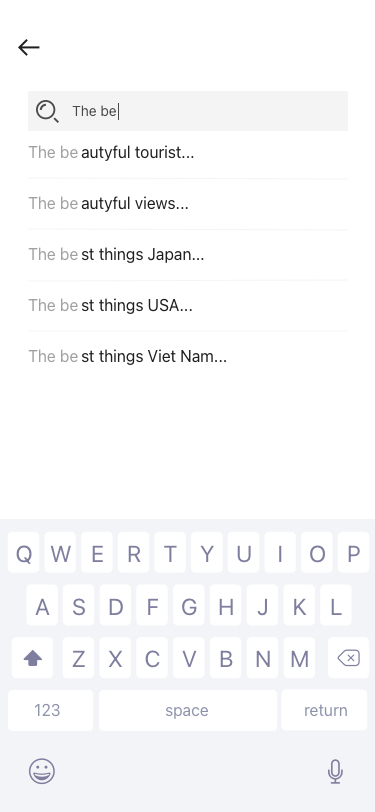
Text in this UI design:
The be
autyful tourist...
The be
autyful views...
The be
st things Japan...
The be
st things USA...
The be
st things Viet Nam...
The be
return
space
123
M
N
B
V
C
X
Z
L
K
J
H
G
F
D
S
A
P
O
I
U
Y
T
R
E
W
Q